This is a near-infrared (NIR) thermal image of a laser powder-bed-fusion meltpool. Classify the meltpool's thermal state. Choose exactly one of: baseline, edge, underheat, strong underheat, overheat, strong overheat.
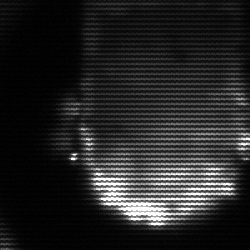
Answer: baseline